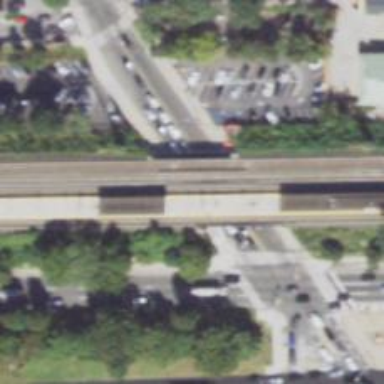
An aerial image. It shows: Bridge over electrified railway tracks.